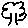
Label: tree